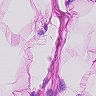
Metastatic tissue present: no